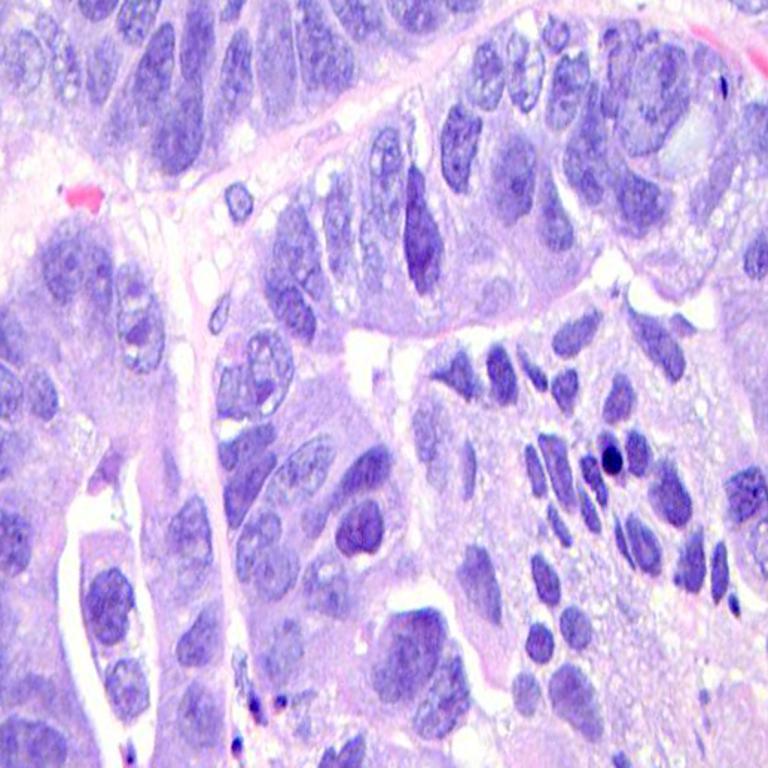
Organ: colon
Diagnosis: adenocarcinomas